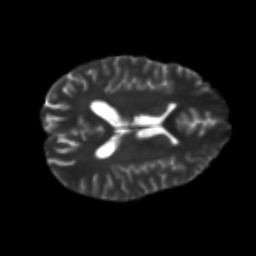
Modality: T2w
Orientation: axial
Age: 24
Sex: male
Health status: healthy
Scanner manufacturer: philips
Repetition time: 7.388 s
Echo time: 0.08599 s